Field crop: tomato
Growth stage: 2
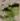
Species: solanum